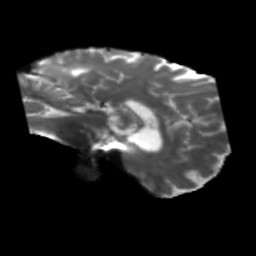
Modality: T2w
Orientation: sagittal
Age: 51
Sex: female
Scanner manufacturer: siemens
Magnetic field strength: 3 T
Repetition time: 5.25 s
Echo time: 0.08 s